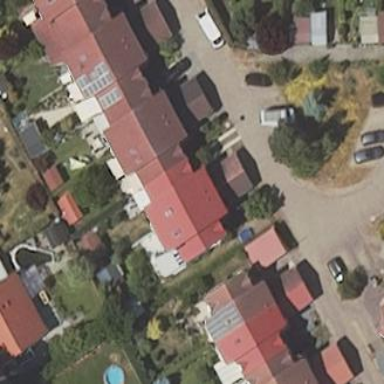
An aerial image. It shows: Terrace building.